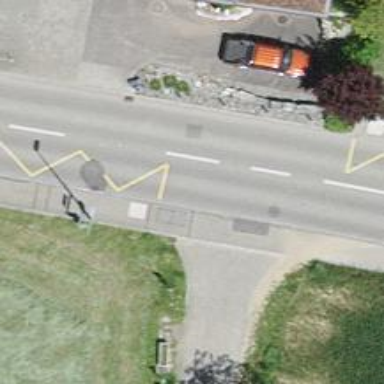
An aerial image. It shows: Platform for public transport on the road.